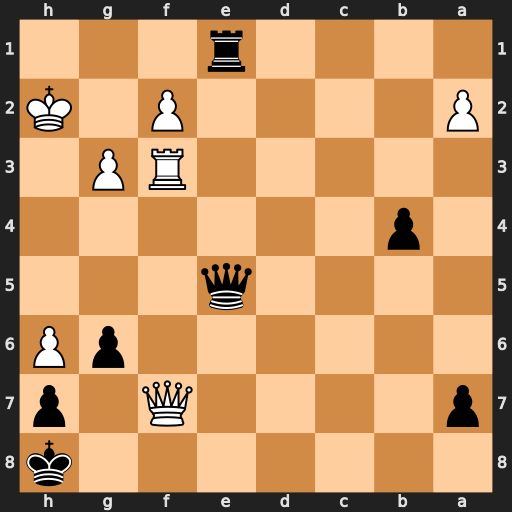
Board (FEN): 7k/p4Q1p/6pP/4q3/1p6/5RP1/P4P1K/4r3
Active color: b
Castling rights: -
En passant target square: -
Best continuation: Qh5+ Kg2 Qh1#